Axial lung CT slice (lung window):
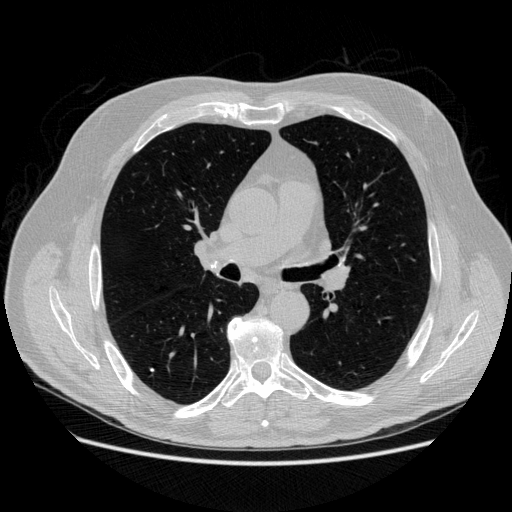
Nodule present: yes
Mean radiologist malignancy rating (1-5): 1